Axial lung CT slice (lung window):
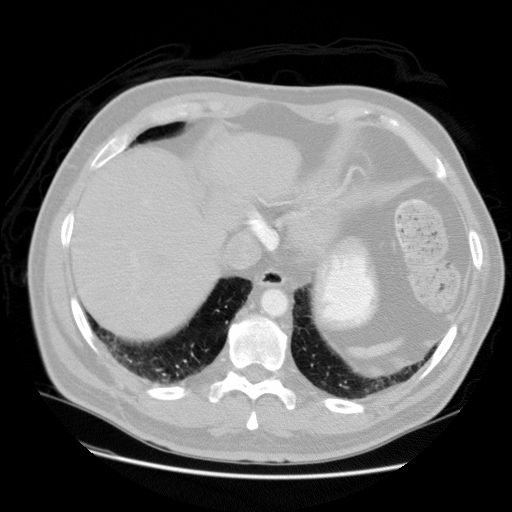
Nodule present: no